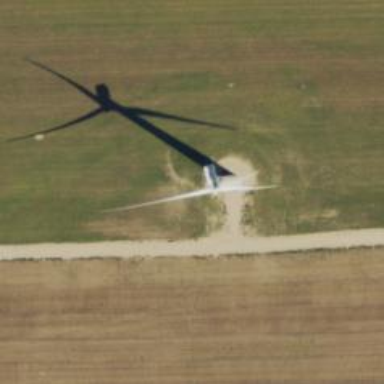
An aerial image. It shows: Wind generator using horizontal axis wind turbines.